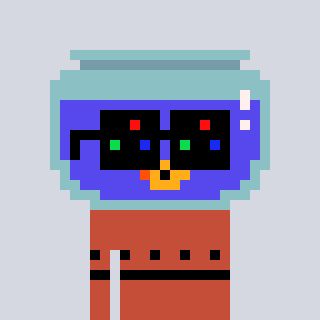
a pixel art character with square black sunglasses, a goldfish-shaped head and a rust-colored body on a cool background